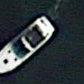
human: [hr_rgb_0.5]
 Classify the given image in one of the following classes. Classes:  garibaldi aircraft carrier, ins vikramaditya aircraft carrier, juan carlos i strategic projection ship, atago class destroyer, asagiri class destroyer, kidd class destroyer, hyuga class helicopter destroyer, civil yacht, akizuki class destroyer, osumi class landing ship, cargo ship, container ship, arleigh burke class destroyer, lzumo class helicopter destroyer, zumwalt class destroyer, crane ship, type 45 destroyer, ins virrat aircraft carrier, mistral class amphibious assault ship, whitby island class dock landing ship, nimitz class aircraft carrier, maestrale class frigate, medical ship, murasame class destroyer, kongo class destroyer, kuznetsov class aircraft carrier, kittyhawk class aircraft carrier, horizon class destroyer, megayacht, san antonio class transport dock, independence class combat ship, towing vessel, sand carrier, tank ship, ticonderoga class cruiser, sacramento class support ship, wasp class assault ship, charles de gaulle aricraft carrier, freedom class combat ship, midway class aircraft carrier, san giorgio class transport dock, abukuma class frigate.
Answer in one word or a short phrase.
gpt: Civil yacht